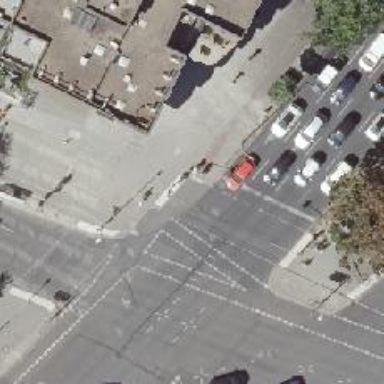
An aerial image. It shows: Footway crossing with traffic signals and island in the middle.